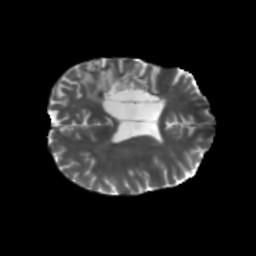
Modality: T2w
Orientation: axial
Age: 61
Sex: female
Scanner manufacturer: siemens
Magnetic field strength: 3 T
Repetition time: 5.25 s
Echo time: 0.08 s